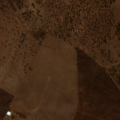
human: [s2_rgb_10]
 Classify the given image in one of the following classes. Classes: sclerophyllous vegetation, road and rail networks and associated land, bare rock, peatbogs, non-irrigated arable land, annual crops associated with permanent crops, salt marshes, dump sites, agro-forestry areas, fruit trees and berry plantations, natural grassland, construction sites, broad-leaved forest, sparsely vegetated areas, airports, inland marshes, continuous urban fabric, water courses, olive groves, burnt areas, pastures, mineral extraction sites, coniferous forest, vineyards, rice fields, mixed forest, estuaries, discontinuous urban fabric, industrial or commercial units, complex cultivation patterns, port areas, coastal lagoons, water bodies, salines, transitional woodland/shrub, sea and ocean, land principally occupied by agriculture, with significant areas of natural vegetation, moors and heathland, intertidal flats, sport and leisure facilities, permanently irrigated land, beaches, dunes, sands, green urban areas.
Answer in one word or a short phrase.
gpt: pastures, agro-forestry areas, transitional woodland/shrub